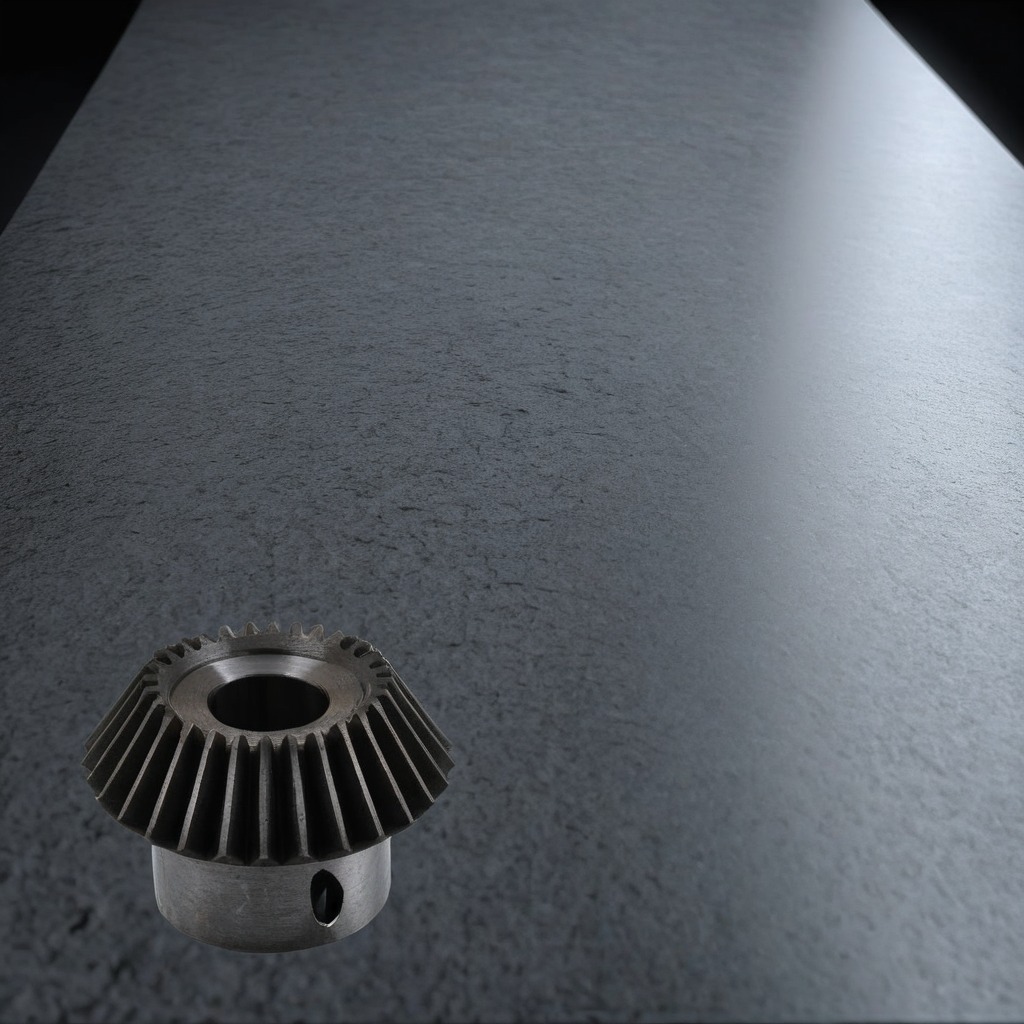
A steel gear with teeth is lying on the clean granite table inside a workshop at night.